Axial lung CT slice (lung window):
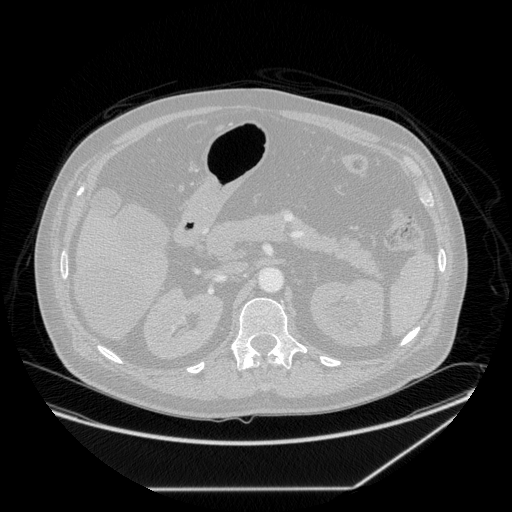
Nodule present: no